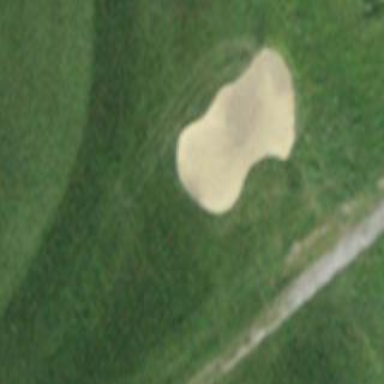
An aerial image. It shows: Bunker filled with sand on golf course.